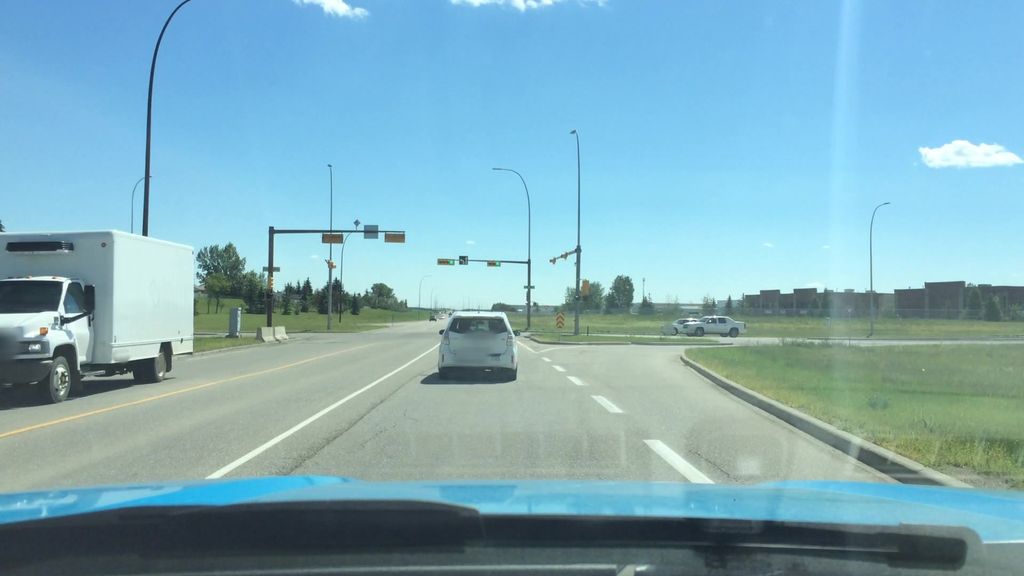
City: calgary